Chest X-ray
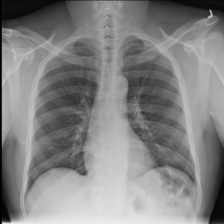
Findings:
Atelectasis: negative
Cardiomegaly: negative
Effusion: negative
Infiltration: negative
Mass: negative
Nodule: negative
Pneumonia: negative
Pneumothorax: negative
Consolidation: negative
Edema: negative
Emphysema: negative
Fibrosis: negative
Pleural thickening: negative
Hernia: negative